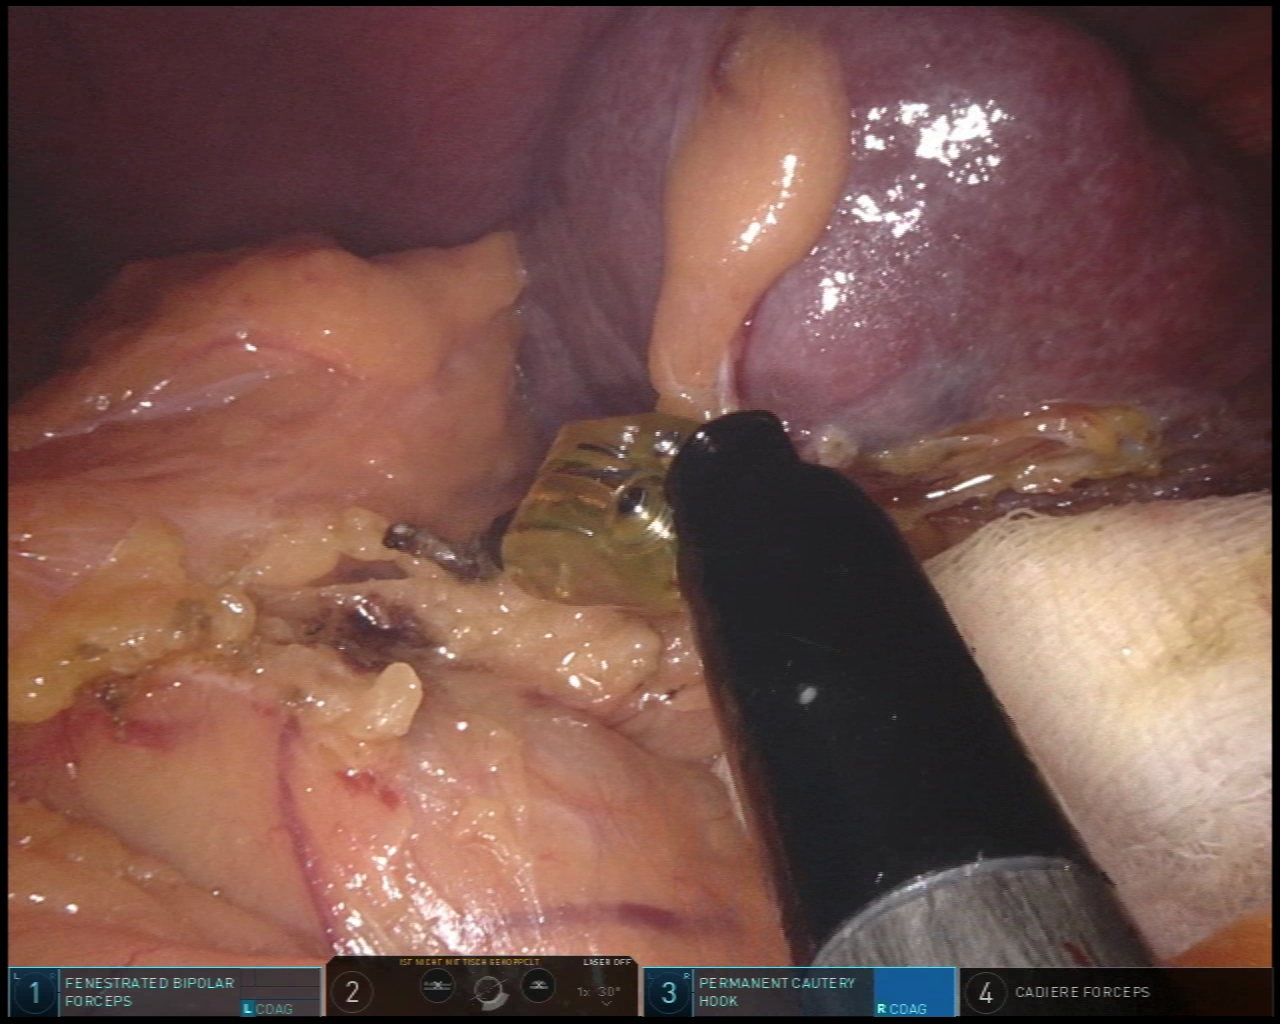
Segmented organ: spleen
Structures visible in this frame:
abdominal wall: yes
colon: no
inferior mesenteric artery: no
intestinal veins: no
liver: no
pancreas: no
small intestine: no
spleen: yes
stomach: no
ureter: no
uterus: no
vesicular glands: no